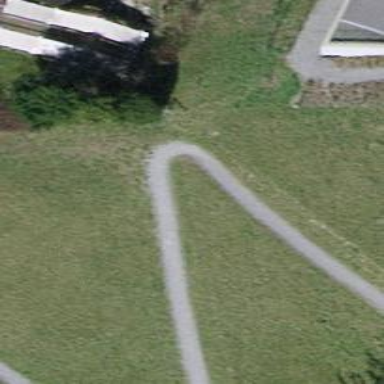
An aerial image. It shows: Compacted path.